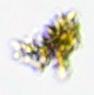
Label: Detritus